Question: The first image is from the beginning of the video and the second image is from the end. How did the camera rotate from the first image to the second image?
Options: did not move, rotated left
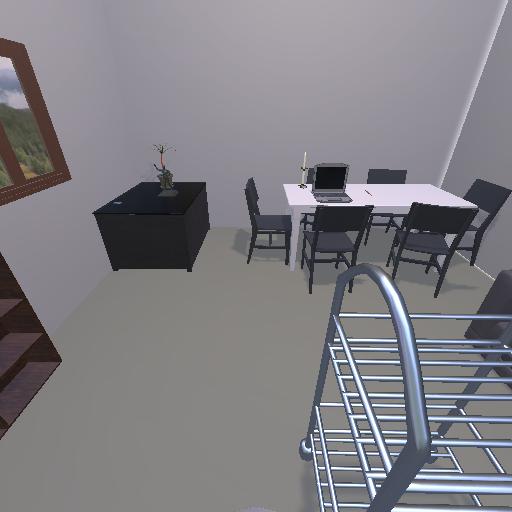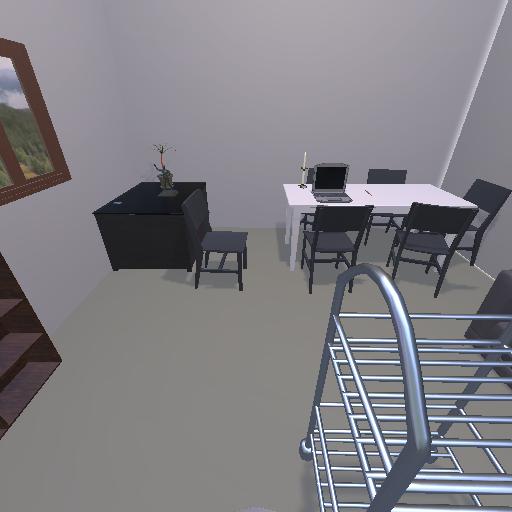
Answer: did not move